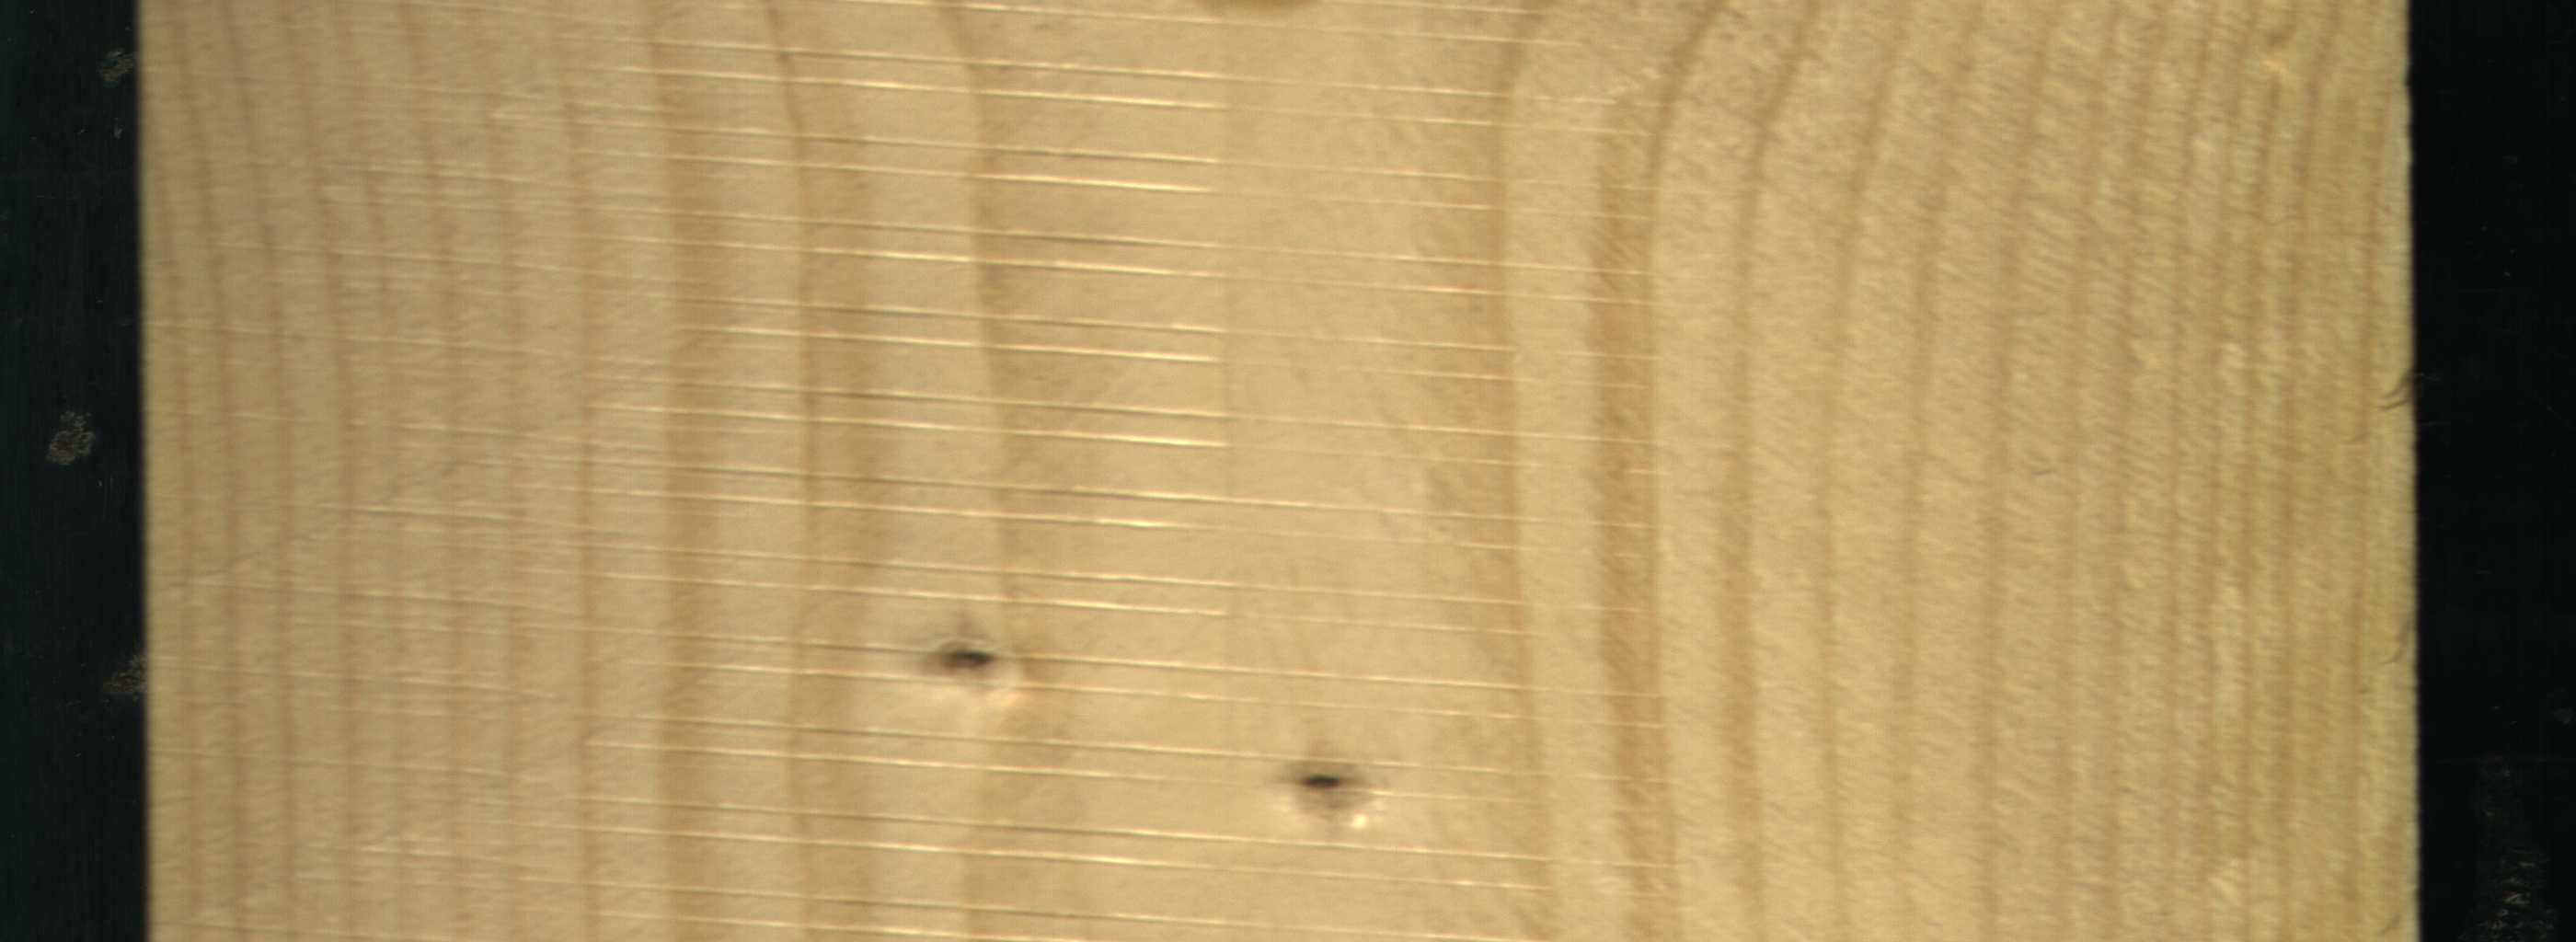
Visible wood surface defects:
Dead_Knot
Live_Knot